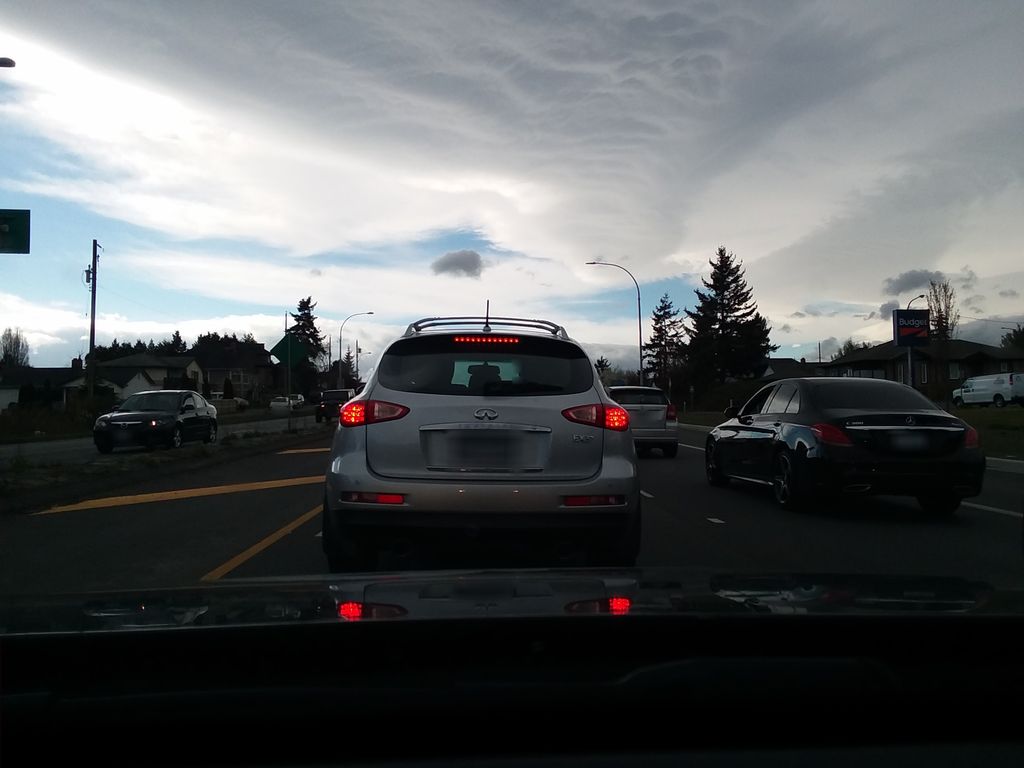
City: victoria